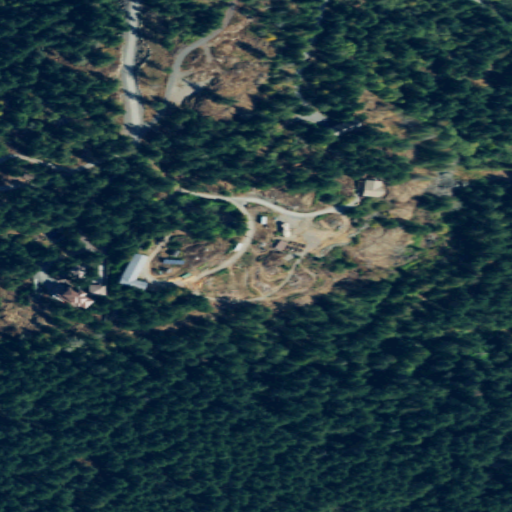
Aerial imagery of mountain in Washington named Rodger Hill containing evergreen forest, shrub, open development, low intensity development, mixed forest, medium intensity development, and pasture